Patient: sex M, age 48
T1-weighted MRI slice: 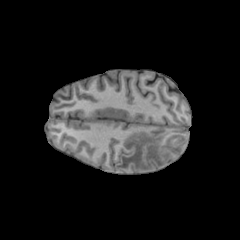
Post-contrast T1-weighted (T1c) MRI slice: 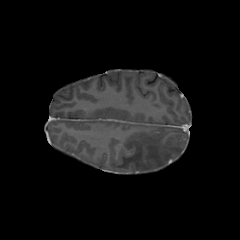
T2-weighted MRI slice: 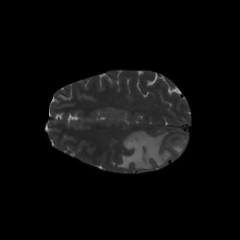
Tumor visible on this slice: yes
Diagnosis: Glioblastoma, IDH-wildtype
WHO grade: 4